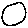
Label: cat